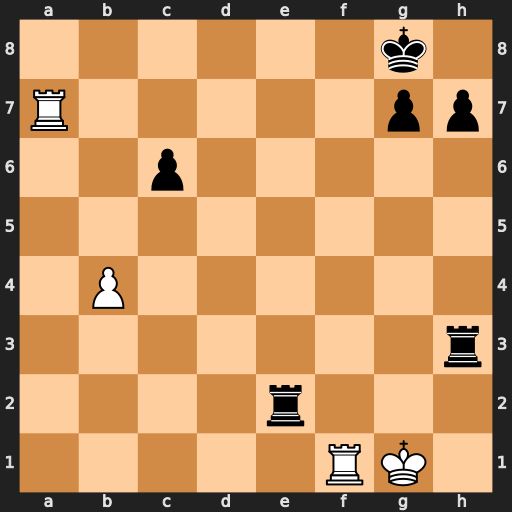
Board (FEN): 6k1/R5pp/2p5/8/1P6/7r/4r3/5RK1
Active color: w
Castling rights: -
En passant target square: -
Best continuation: Ra8+ Re8 Rxe8#